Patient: sex M, age 37
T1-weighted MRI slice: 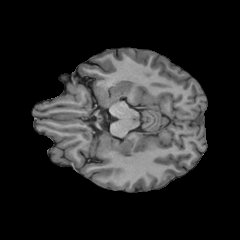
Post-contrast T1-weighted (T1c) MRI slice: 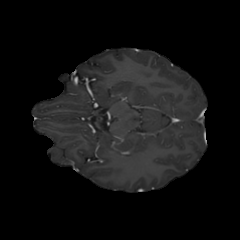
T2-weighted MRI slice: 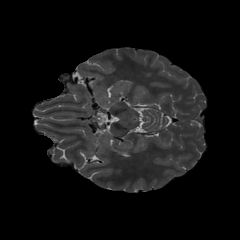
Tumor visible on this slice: no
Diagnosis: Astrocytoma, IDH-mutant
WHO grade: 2